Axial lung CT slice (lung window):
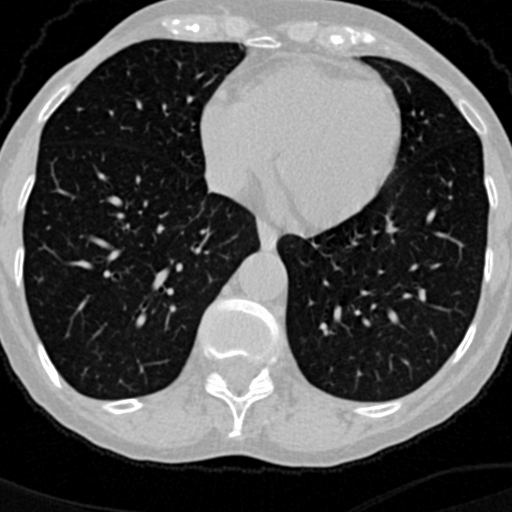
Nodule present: no